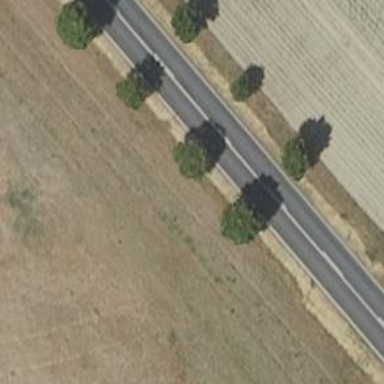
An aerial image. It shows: Row of deciduous broadleaved trees.